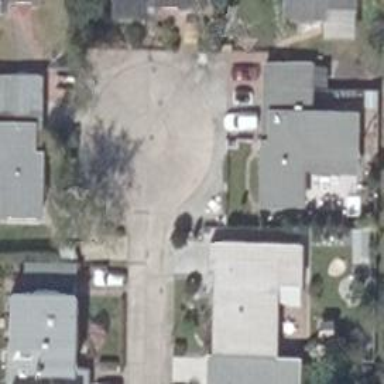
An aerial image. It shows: Alley road with concrete plates surface.